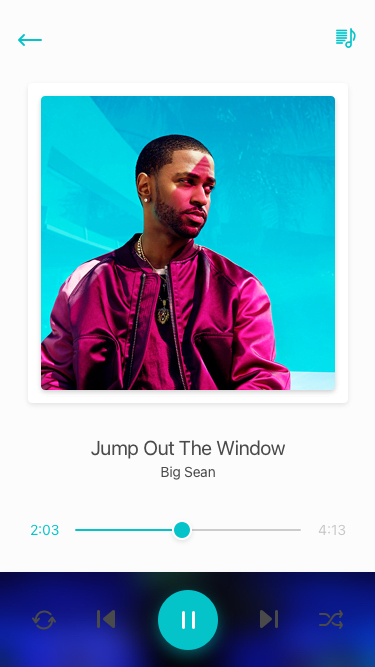
Text in this UI design:
2:03
4:13
Jump Out The Window
Big Sean